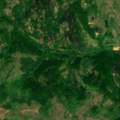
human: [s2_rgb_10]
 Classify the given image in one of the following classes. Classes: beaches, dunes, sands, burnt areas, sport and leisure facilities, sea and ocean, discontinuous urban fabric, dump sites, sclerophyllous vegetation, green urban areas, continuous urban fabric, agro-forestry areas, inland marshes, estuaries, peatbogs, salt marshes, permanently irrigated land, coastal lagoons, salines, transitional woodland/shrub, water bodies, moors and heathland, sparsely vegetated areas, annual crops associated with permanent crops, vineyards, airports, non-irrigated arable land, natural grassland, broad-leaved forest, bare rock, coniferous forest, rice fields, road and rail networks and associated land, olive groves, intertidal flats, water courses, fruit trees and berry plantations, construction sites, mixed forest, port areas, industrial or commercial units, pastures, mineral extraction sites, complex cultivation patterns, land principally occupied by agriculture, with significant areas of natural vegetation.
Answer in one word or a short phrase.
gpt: complex cultivation patterns, land principally occupied by agriculture, with significant areas of natural vegetation, broad-leaved forest, natural grassland